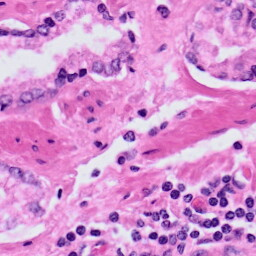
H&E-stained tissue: Prostate